Question: I have two columns, ticket_created_date and ticket_resolved_date, I want to somehow pivot( if I may call it) them by an SQL query and get something like below image,
1. the first column is the bucket of the days, i.e, 0 if the difference in 2 dates is less than 1 day,1-2 if difference>1
2. the next column is the count of tickets, in this case just the row entries, each bucket has.
I am a complete newbie in sql & need this in one of my looker looks for data visualization.

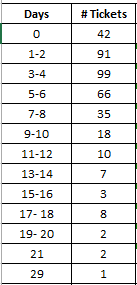
Answer: Probably there is a lot of ways to solve this problem, I would use GROUP BY.
First you will have to get the difference between the 2 dates. Since you didn't specify which DBMS (ORACLE, SQL SERVER, My SQL, etc) you are using I will give examples for oracle and SQL SERVER.
ORACLE:
'''
SELECT (ticket_resolved_date - ticket_created_date) AS DAYS FROM TABLE_NAME;
'''
SQL SERVER:
'''
SELECT DATEDIFF(DAY,ticket_created_date,ticket_resolved_date) AS DAYS FROM TABLE_NAME;
'''
if you just group by DAYS and count(*) you will already have the count per day, but you want to create a category ('1-2','3-4',etc). For that you can use CASE.
ORACLE:
'''
SELECT CASE
WHEN (ticket_resolved_date - ticket_created_date) = 0 THEN 'A - 0'
WHEN (ticket_resolved_date - ticket_created_date) BETWEEN 1 AND 2 THEN 'B - 1-2'
WHEN (ticket_resolved_date - ticket_created_date) BETWEEN 3 AND 4 THEN 'C - 3-4'
WHEN (ticket_resolved_date - ticket_created_date) BETWEEN 5 AND 6 THEN 'D - 5-6'
WHEN (ticket_resolved_date - ticket_created_date) BETWEEN 7 AND 8 THEN 'E - 7-8'
WHEN (ticket_resolved_date - ticket_created_date) BETWEEN 9 AND 10 THEN 'F - 9-10'
WHEN (ticket_resolved_date - ticket_created_date) BETWEEN 11 AND 12 THEN 'G - 11-12'
WHEN (ticket_resolved_date - ticket_created_date) BETWEEN 13 AND 14 THEN 'H - 13-14'
WHEN (ticket_resolved_date - ticket_created_date) BETWEEN 15 AND 16 THEN 'I - 15-16'
WHEN (ticket_resolved_date - ticket_created_date) BETWEEN 17 AND 18 THEN 'J - 17-18'
WHEN (ticket_resolved_date - ticket_created_date) BETWEEN 19 AND 20 THEN 'K - 19-20'
ELSE 'L - 20+'
END AS DAYS_CATEGORY
,COUNT(*) AS "#TICKETS"
FROM DATES
GROUP BY CASE
WHEN (ticket_resolved_date - ticket_created_date) = 0 THEN 'A - 0'
WHEN (ticket_resolved_date - ticket_created_date) BETWEEN 1 AND 2 THEN 'B - 1-2'
WHEN (ticket_resolved_date - ticket_created_date) BETWEEN 3 AND 4 THEN 'C - 3-4'
WHEN (ticket_resolved_date - ticket_created_date) BETWEEN 5 AND 6 THEN 'D - 5-6'
WHEN (ticket_resolved_date - ticket_created_date) BETWEEN 7 AND 8 THEN 'E - 7-8'
WHEN (ticket_resolved_date - ticket_created_date) BETWEEN 9 AND 10 THEN 'F - 9-10'
WHEN (ticket_resolved_date - ticket_created_date) BETWEEN 11 AND 12 THEN 'G - 11-12'
WHEN (ticket_resolved_date - ticket_created_date) BETWEEN 13 AND 14 THEN 'H - 13-14'
WHEN (ticket_resolved_date - ticket_created_date) BETWEEN 15 AND 16 THEN 'I - 15-16'
WHEN (ticket_resolved_date - ticket_created_date) BETWEEN 17 AND 18 THEN 'J - 17-18'
WHEN (ticket_resolved_date - ticket_created_date) BETWEEN 19 AND 20 THEN 'K - 19-20'
ELSE 'L - 20+'
END
ORDER BY 1;
'''
SQL SERVER:
'''
SELECT CASE
WHEN DATEDIFF(DAY,ticket_created_date,ticket_resolved_date) = 0 THEN '0'
WHEN DATEDIFF(DAY,ticket_created_date,ticket_resolved_date) BETWEEN 1 AND 2 THEN 'A - 1-2'
WHEN DATEDIFF(DAY,ticket_created_date,ticket_resolved_date) BETWEEN 3 AND 4 THEN 'B - 3-4'
WHEN DATEDIFF(DAY,ticket_created_date,ticket_resolved_date) BETWEEN 5 AND 6 THEN 'C - 5-6'
WHEN DATEDIFF(DAY,ticket_created_date,ticket_resolved_date) BETWEEN 7 AND 8 THEN 'D - 7-8'
WHEN DATEDIFF(DAY,ticket_created_date,ticket_resolved_date) BETWEEN 9 AND 10 THEN 'E - 9-10'
WHEN DATEDIFF(DAY,ticket_created_date,ticket_resolved_date) BETWEEN 11 AND 12 THEN 'F - 11-12'
WHEN DATEDIFF(DAY,ticket_created_date,ticket_resolved_date) BETWEEN 13 AND 14 THEN 'G - 13-14'
WHEN DATEDIFF(DAY,ticket_created_date,ticket_resolved_date) BETWEEN 15 AND 16 THEN 'H - 15-16'
WHEN DATEDIFF(DAY,ticket_created_date,ticket_resolved_date) BETWEEN 17 AND 18 THEN 'I - 17-18'
WHEN DATEDIFF(DAY,ticket_created_date,ticket_resolved_date) BETWEEN 19 AND 20 THEN 'J - 19-20'
ELSE 'K - 20+'
END AS DAYS_CATEGORY
,COUNT(*) AS "#TICKETS"
FROM TEST
GROUP BY CASE
WHEN DATEDIFF(DAY,ticket_created_date,ticket_resolved_date) = 0 THEN '0'
WHEN DATEDIFF(DAY,ticket_created_date,ticket_resolved_date) BETWEEN 1 AND 2 THEN 'A - 1-2'
WHEN DATEDIFF(DAY,ticket_created_date,ticket_resolved_date) BETWEEN 3 AND 4 THEN 'B - 3-4'
WHEN DATEDIFF(DAY,ticket_created_date,ticket_resolved_date) BETWEEN 5 AND 6 THEN 'C - 5-6'
WHEN DATEDIFF(DAY,ticket_created_date,ticket_resolved_date) BETWEEN 7 AND 8 THEN 'D - 7-8'
WHEN DATEDIFF(DAY,ticket_created_date,ticket_resolved_date) BETWEEN 9 AND 10 THEN 'E - 9-10'
WHEN DATEDIFF(DAY,ticket_created_date,ticket_resolved_date) BETWEEN 11 AND 12 THEN 'F - 11-12'
WHEN DATEDIFF(DAY,ticket_created_date,ticket_resolved_date) BETWEEN 13 AND 14 THEN 'G - 13-14'
WHEN DATEDIFF(DAY,ticket_created_date,ticket_resolved_date) BETWEEN 15 AND 16 THEN 'H - 15-16'
WHEN DATEDIFF(DAY,ticket_created_date,ticket_resolved_date) BETWEEN 17 AND 18 THEN 'I - 17-18'
WHEN DATEDIFF(DAY,ticket_created_date,ticket_resolved_date) BETWEEN 19 AND 20 THEN 'J - 19-20'
ELSE 'K - 20+'
END
ORDER BY 1;
'''